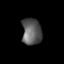
Tissue: lung
Cell type: Epithelial cells
Senescence score: 0.2255
Nuclear area (px): 509
Mean DAPI intensity: 92.167